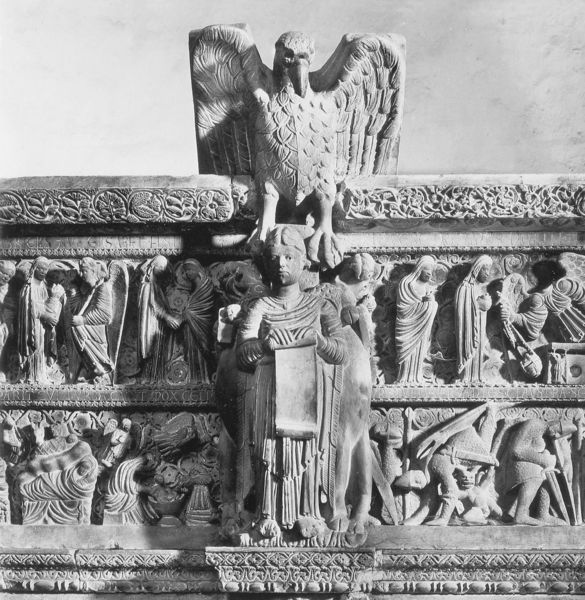
Titel: Kanzel des Guilielmus, ehemalige Kanzel des Pisaner Domes
Künstler: Guilielmus
Standort: Cagliari, Dom S. Maria di Castello (EU - I - Sardinien)
Schlagwörter: adler, flügel, mann, vogel, frauen, marmor, tiere, muster, ornament, bart, wand, alte, sockel, stein, kirche, gewand, gewänder, kind, engel, statue, relief, schrift, mauer, klein, figuren, soldaten, büste, lesen, ornamente, robe, bildhauerei, plastik, junge, schwert, pelikan, rom, rolle, fries, sims, antik, schriftrolle, heilig, verziehrung, sarkophag, steinbildhauerei, vogel statue adler stein marmor